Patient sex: M
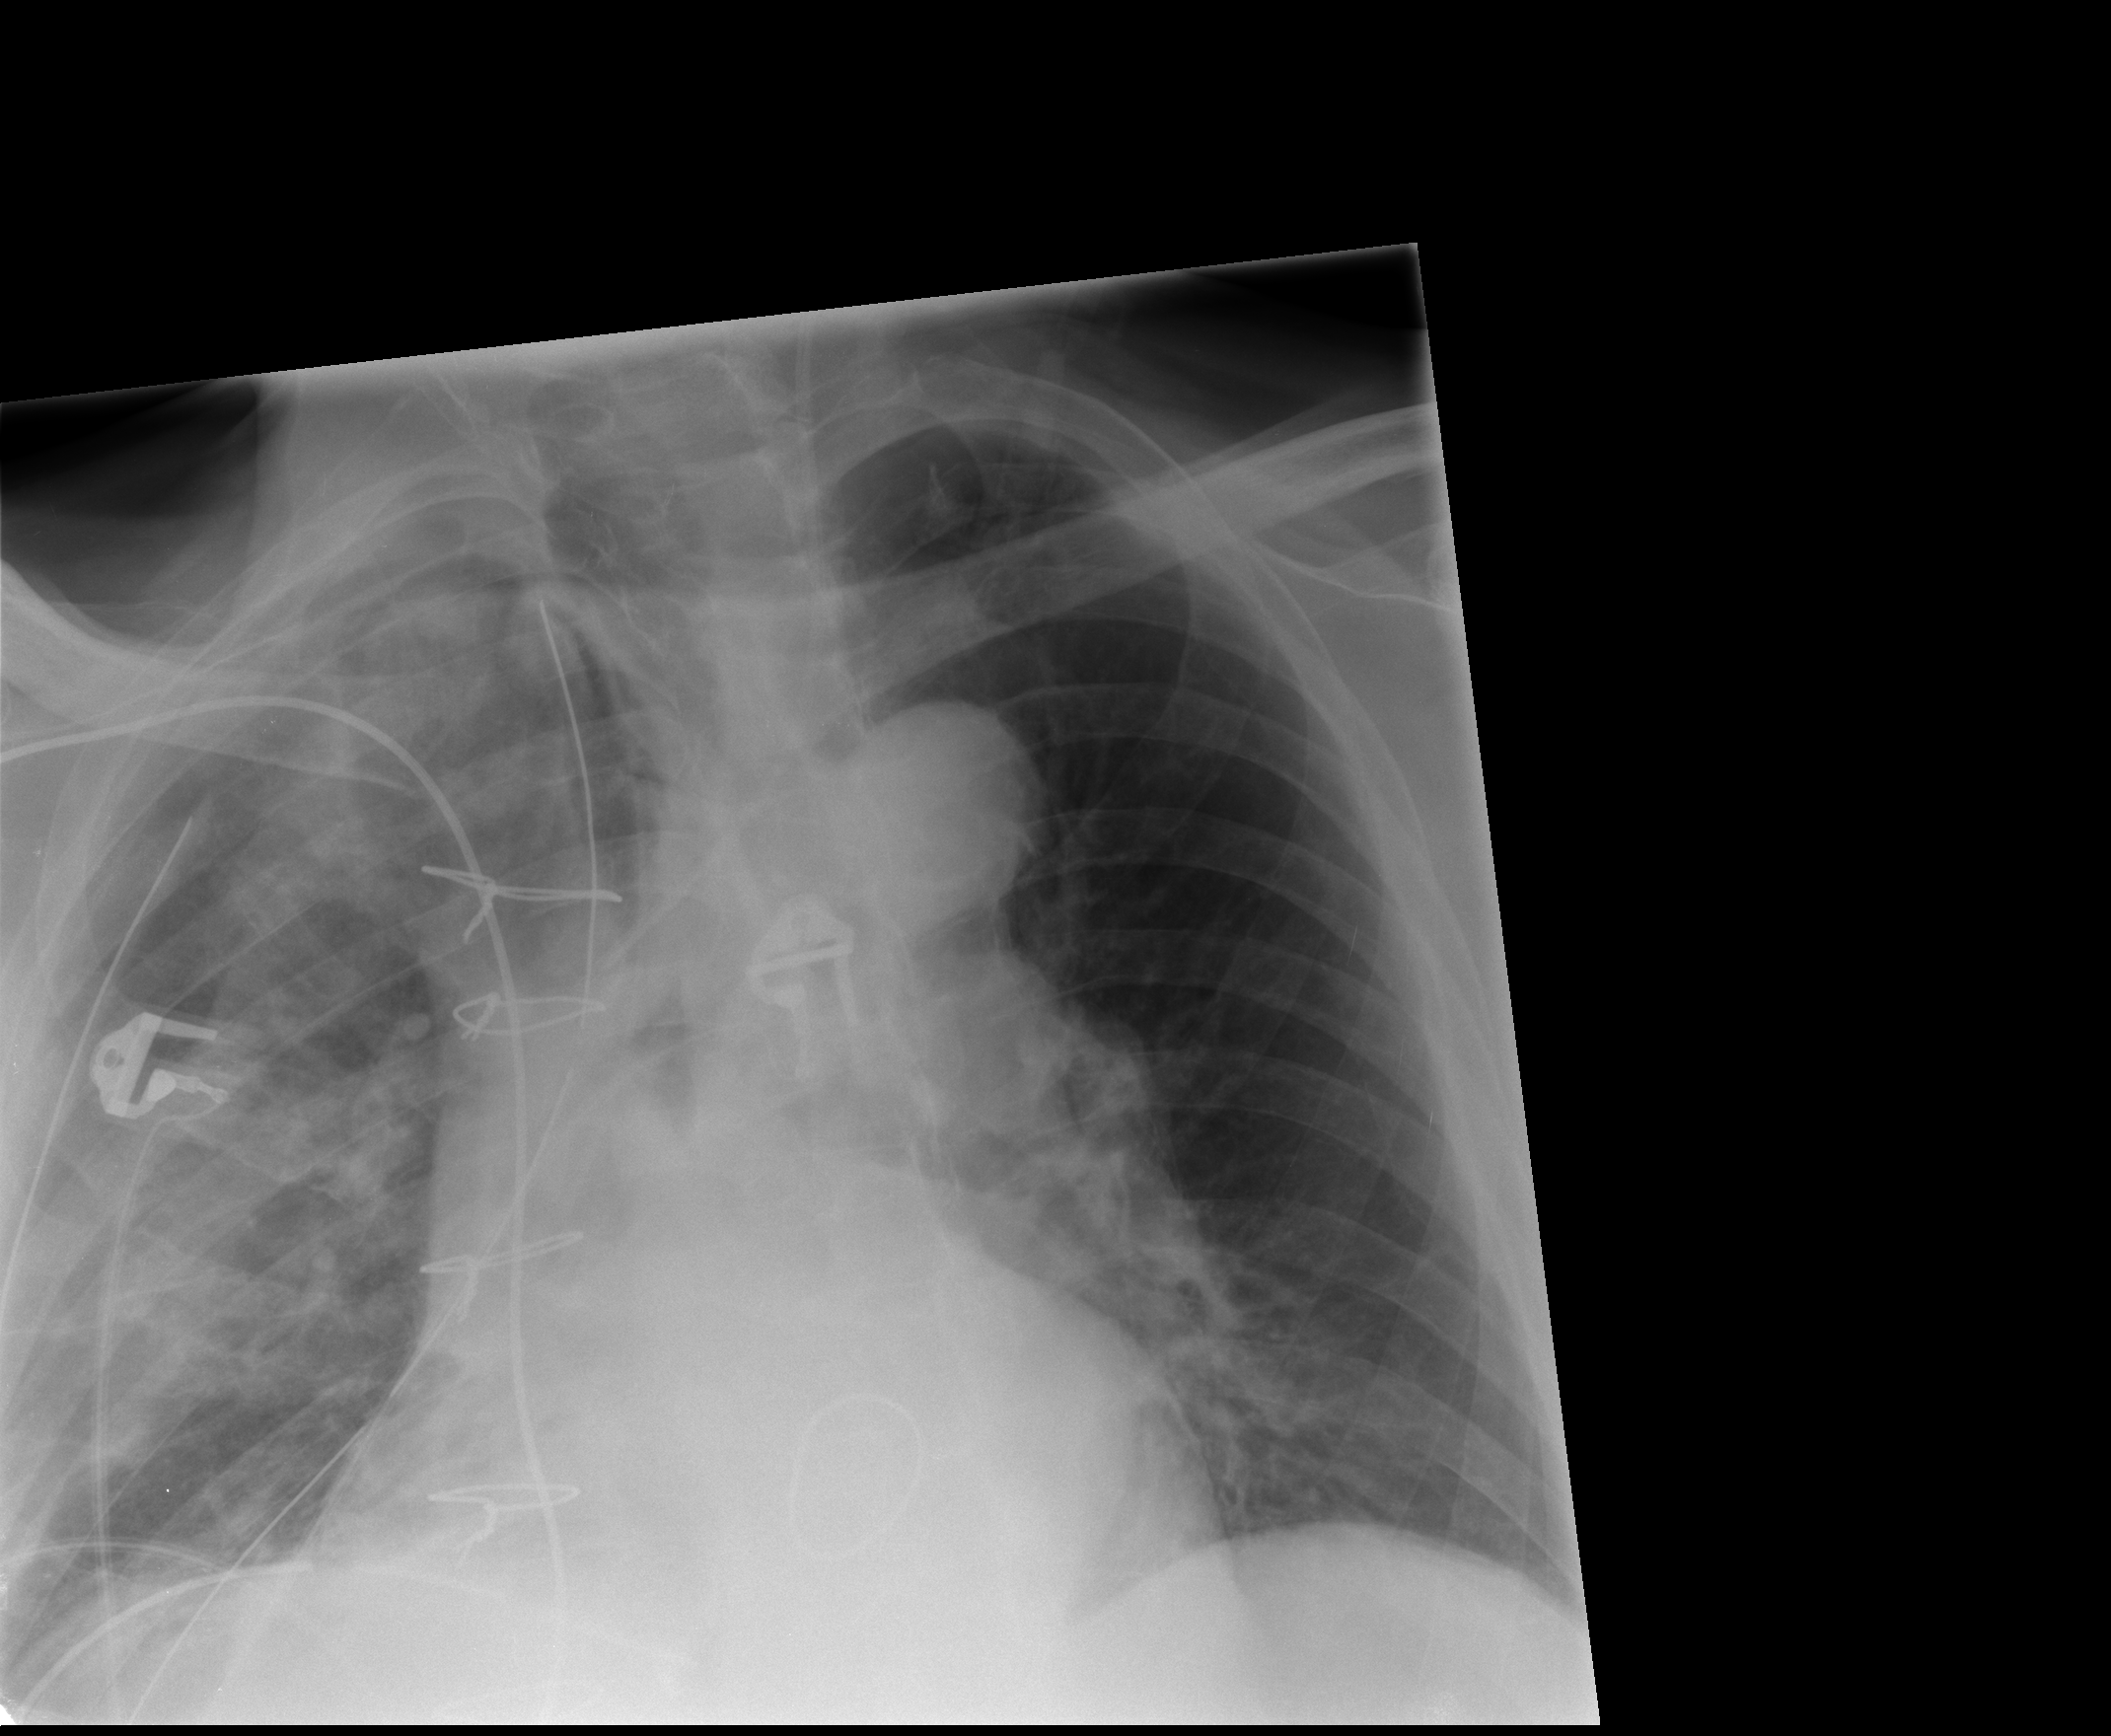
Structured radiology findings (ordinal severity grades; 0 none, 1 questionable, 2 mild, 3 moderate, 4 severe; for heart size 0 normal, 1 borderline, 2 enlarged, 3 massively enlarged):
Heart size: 2
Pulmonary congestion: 0
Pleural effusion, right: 1
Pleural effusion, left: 0
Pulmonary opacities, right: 3
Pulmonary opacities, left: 0
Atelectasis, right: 2
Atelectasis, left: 2